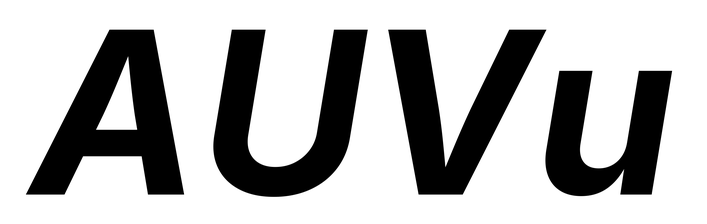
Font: Inter-Italic_Bold_Italic